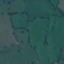
Label: Pasture